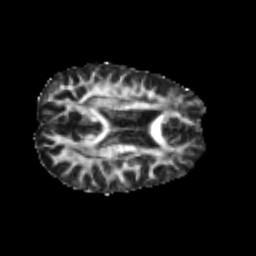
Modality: FA
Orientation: axial
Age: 24
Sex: male
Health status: healthy
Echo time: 0.074 s